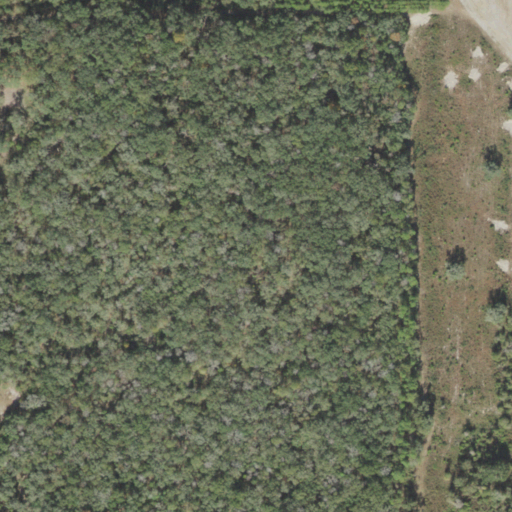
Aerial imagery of island in Florida named Dry Prairie Hammock containing evergreen forest, shrub, deciduous forest, open development, and pasture